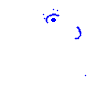
Particle: electron